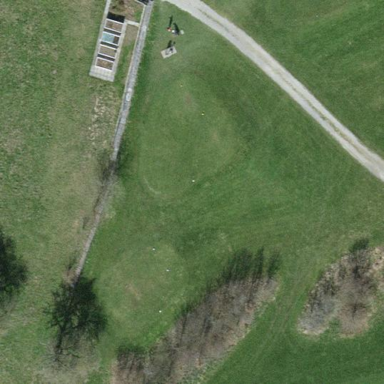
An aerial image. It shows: Golf tee area covered with grass.